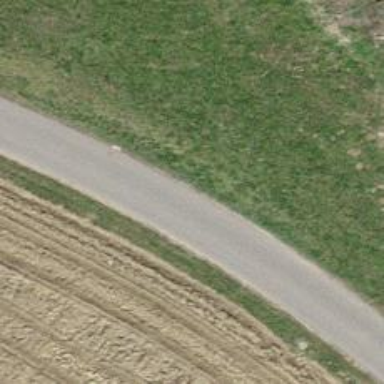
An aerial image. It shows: Unclassified asphalt road with grade1 tracktype.